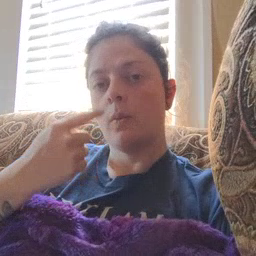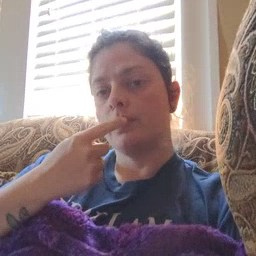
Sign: mouth